Question: I create a toolbar over the keyboard to display done button. I am using sdk 4.2 to build the project however when it is rendered on device running iOS 4.2.1 the barbutton gets clipped. The same runs perfectly fine on device running on iOS 4.0.1,The same problem persist even when i run the same code in simulator for Retina display.
'''
aToolBar = [[UIToolbar alloc] init];
aToolBar.tintColor = self.navigationController.navigationBar.tintColor;
UIBarButtonItem *whiteSpace = [[[UIBarButtonItem alloc] initWithBarButtonSystemItem:UIBarButtonSystemItemFlexibleSpace
target:nil action:nil]autorelease];
UIBarButtonItem *doneButton = [[[UIBarButtonItem alloc] initWithTitle:@"Done" style:UIBarButtonItemStyleBordered target:self action:@selector(doneButtonPressed)]autorelease];
aToolBar.items = [NSArray arrayWithObjects:whiteSpace,doneButton,nil];
CGRect myToolBarRect = CGRectMake(0, self.view.frame.size.height-248, 320, 32);
aToolBar.frame = myToolBarRect;
[self.view addSubview:aToolBar];
'''

any clues in this ???
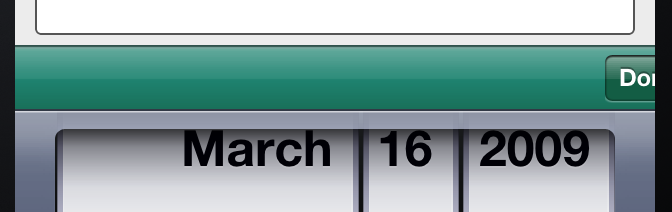
Answer: Strange. This behavior is triggered on any height lesser than 44. Whether this is intentional, its hard to tell as I couldn't find any documentation on it but Apple (in the HIG) does recommend using a minimum height of 44 as any smaller would make it difficult for the users to interact.